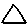
Label: triangle